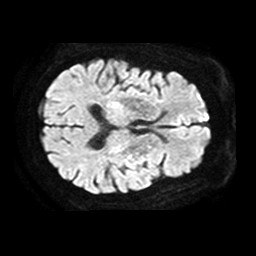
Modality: TRACE
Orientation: axial
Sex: female
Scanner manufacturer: philips
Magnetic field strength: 1.5 T
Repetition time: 3.641 s
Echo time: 0.09255 s